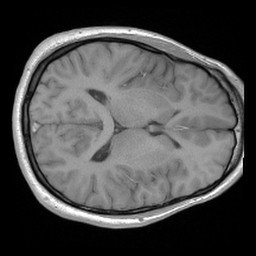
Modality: FLASH
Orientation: axial
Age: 33
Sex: male
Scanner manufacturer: siemens
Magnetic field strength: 3 T
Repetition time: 0.245 s
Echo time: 0.0026 s